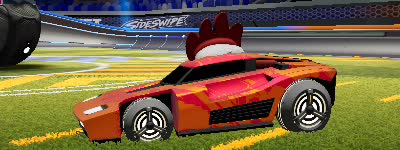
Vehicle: breakout